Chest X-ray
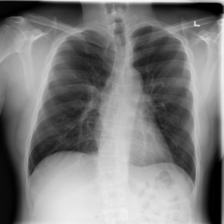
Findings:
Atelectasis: negative
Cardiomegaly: negative
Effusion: negative
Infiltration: negative
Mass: negative
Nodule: negative
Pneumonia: negative
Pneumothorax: negative
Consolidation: negative
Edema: negative
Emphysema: negative
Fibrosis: negative
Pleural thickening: negative
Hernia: negative